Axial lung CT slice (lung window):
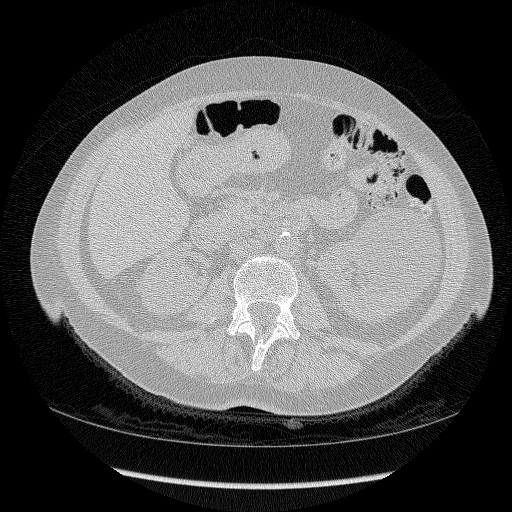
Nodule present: no